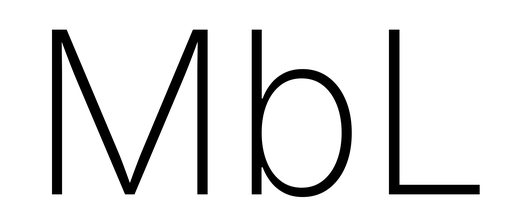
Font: Inter_ExtraLight